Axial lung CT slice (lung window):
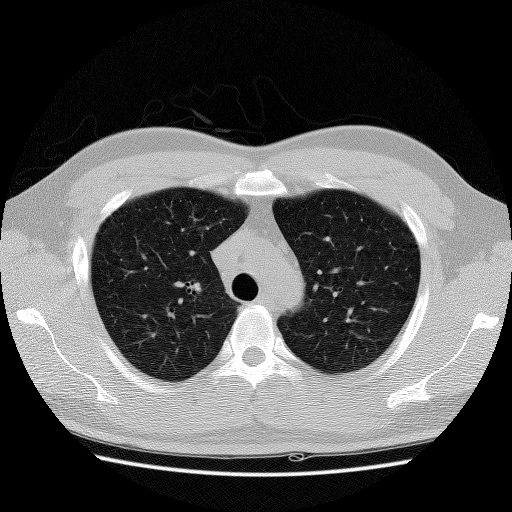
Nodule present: no